Question: This query runs very fast (<100 msec):
'''
SELECT TOP (10)
[Extent2].[CompanyId] AS [CompanyId]
,[Extent1].[Id] AS [Id]
,[Extent1].[Status] AS [Status]
FROM [dbo].[SplittedSms] AS [Extent1]
INNER JOIN [dbo].[Sms] AS [Extent2]
ON [Extent1].[SmsId] = [Extent2].[Id]
WHERE [Extent2].[CompanyId] = 4563
AND ([Extent1].[NotifiedToClient] IS NULL)
'''
If I add just a time filter, it takes too long (22 seconds!):
'''
SELECT TOP (10)
[Extent2].[CompanyId] AS [CompanyId]
,[Extent1].[Id] AS [Id]
,[Extent1].[Status] AS [Status]
FROM [dbo].[SplittedSms] AS [Extent1]
INNER JOIN [dbo].[Sms] AS [Extent2]
ON [Extent1].[SmsId] = [Extent2].[Id]
WHERE [Extent2].Time > '2015-04-10'
AND [Extent2].[CompanyId] = 4563
AND ([Extent1].[NotifiedToClient] IS NULL)
'''
I tried adding an index on the '[Time]' column of the 'Sms' table, but the optimizer seems not using the index. Tried using 'With (index (Ix_Sms_Time))'; but to my surprise, it takes even more time (29 seconds!).
Here is the actual execution plan:

The execution plan is same for both queries. Tables mentioned here have 5M to 8M rows (indices are < 1% fragmented and stats are updated). I am using MS SQL Server 2008R2 on a 16core 32GB memory Windows 2008 R2 machine)
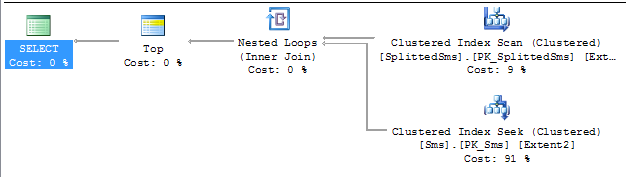
Answer: I found out that there was no index on the foreign key column ('SmsId') on the 'SplittedSms' table. I made one and it seems the second query is almost as fast as the first one now.
The execution plan now:

Thanks everyone for the effort.